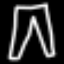
Label: pants